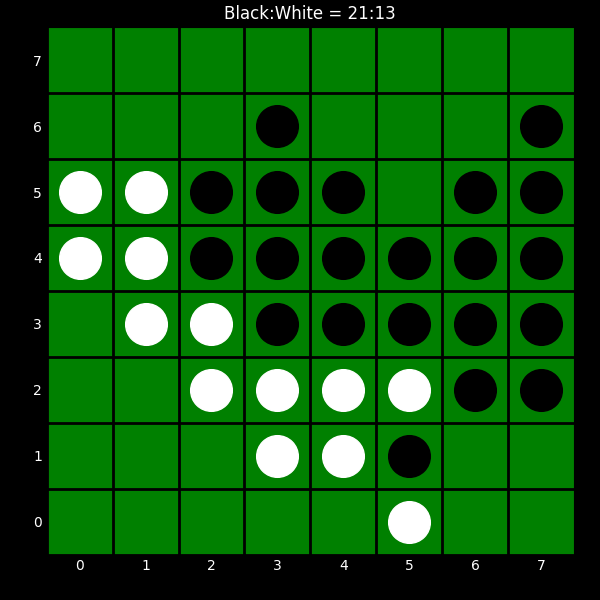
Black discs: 21
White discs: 13